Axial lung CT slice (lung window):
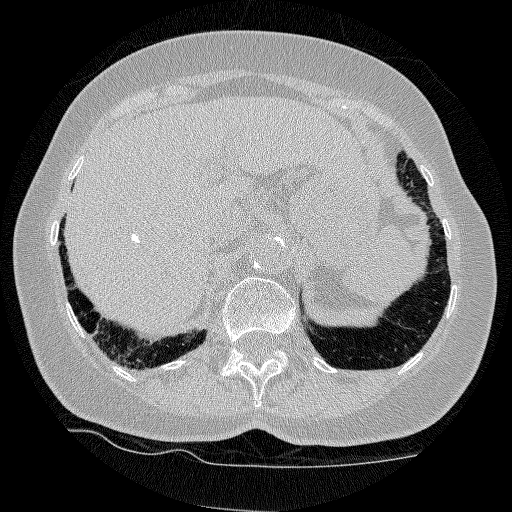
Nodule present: no